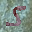
Label: 5